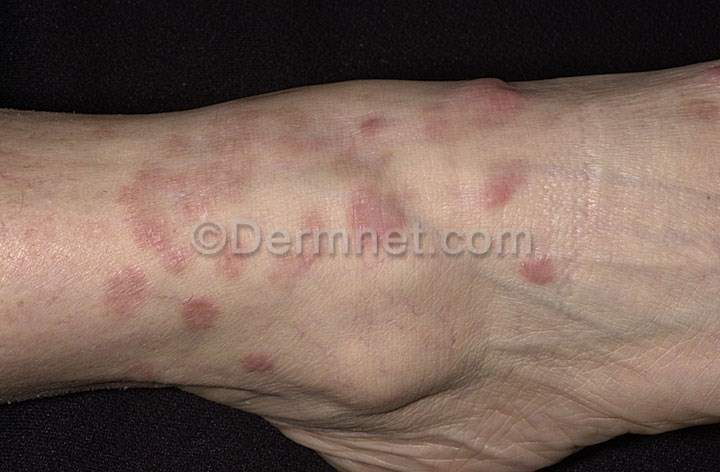
Disease: Psoriasis pictures Lichen Planus and related diseases